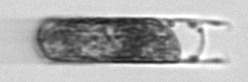
Label: Hemiaulus